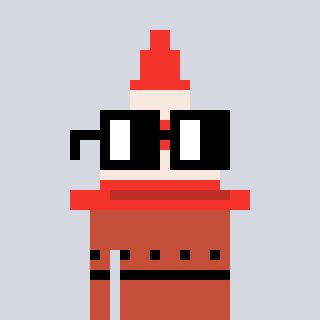
a pixel art character with square black glasses, a cone-shaped head and a rust-colored body on a cool background